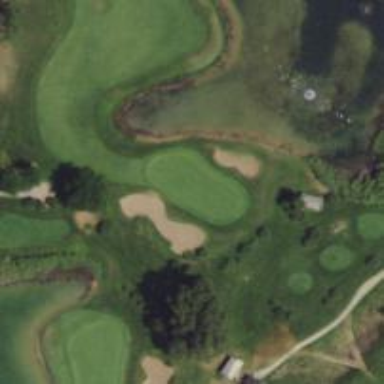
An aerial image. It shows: View of golf hole.